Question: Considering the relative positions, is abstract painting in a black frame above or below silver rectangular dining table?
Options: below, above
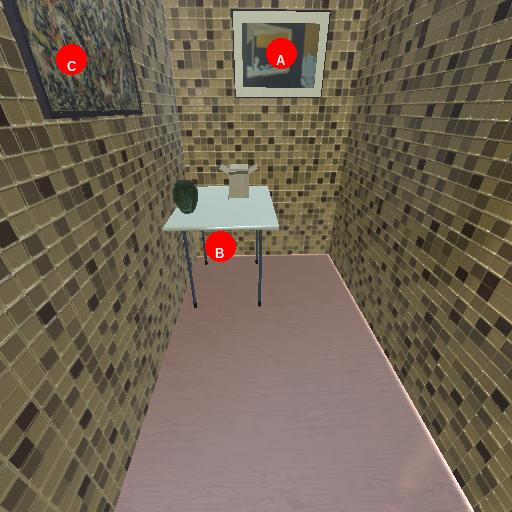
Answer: below